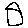
Label: house